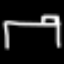
Label: bed